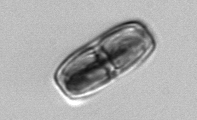
Label: Ephemera